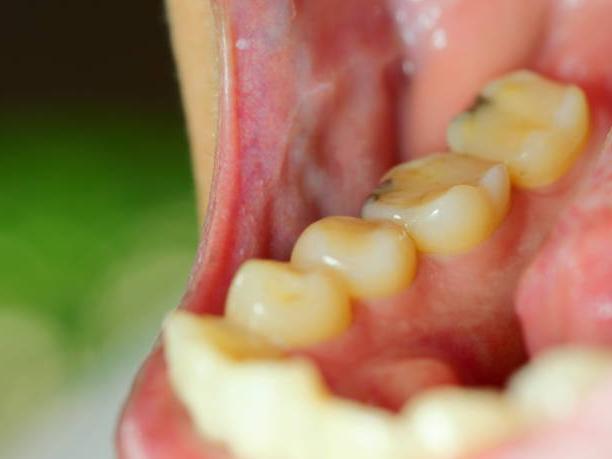
Condition: Calculus